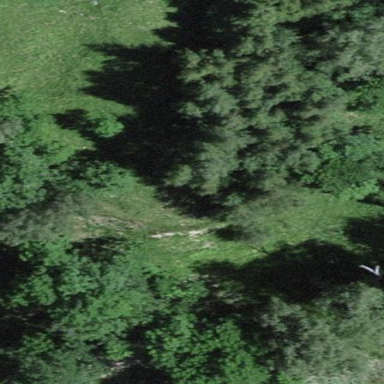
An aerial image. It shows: Forest area.